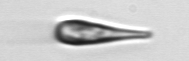
Label: Licmophora